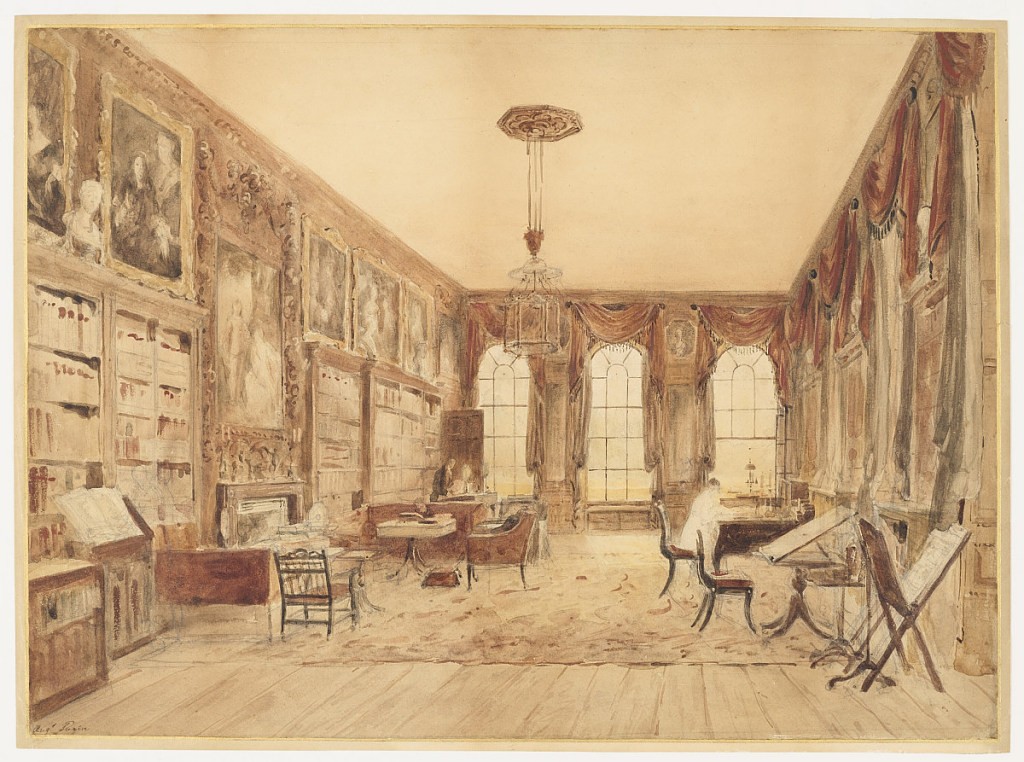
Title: The Interior of the Library at Cassiobury
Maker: Augustus Charles Pugin, French, active Great Britain, ca. 1762–1832
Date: before 1816
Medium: Brush and watercolor, graphite on white wove paper
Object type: Drawing
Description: This is a sketch of the late seventeenth century library at Cassiobury Park after it had been redecorated by James Wyatt around 1800. The huge room measured fifty-four by twenty-three feet. The walls are hung with family portraits, as well as works by Joshua Reynolds, Rubens, Van Dyck, Cornelius Janssens, Peter Lely and Godfrey Kneller. The carved frame of the Reynolds is by Grinling Gibbons. Three arched windows, separated by pier mirrors, are hung with elaborate swagged and fringed curtains; a central lantern lights the room; and library tables and chairs show figures at study. (In a later view of the library, a geometrically patterned rug is in place.)